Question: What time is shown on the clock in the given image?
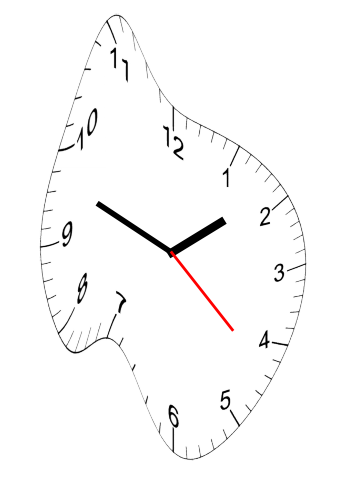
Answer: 01:48:22